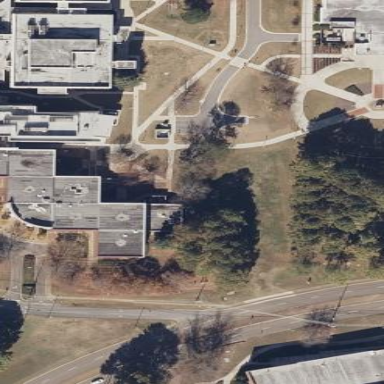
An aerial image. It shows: University building.